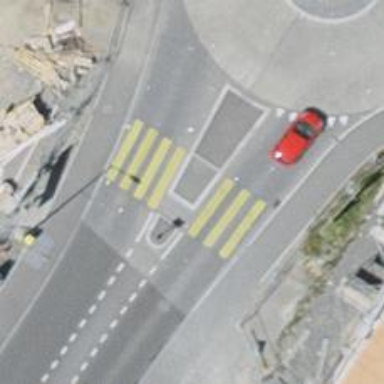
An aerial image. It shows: Uncontrolled zebra crossing with central island.